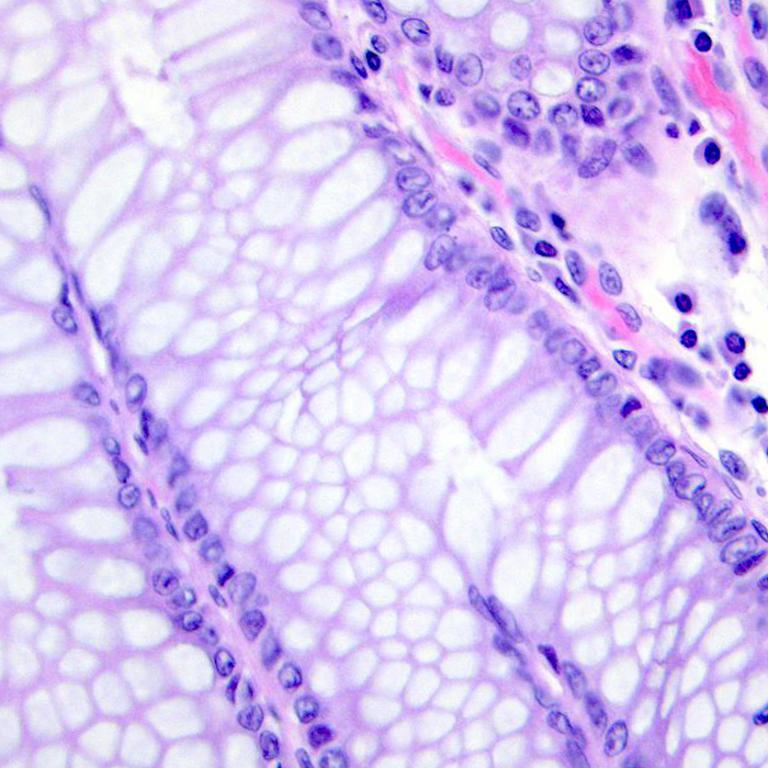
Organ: colon
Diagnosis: benign